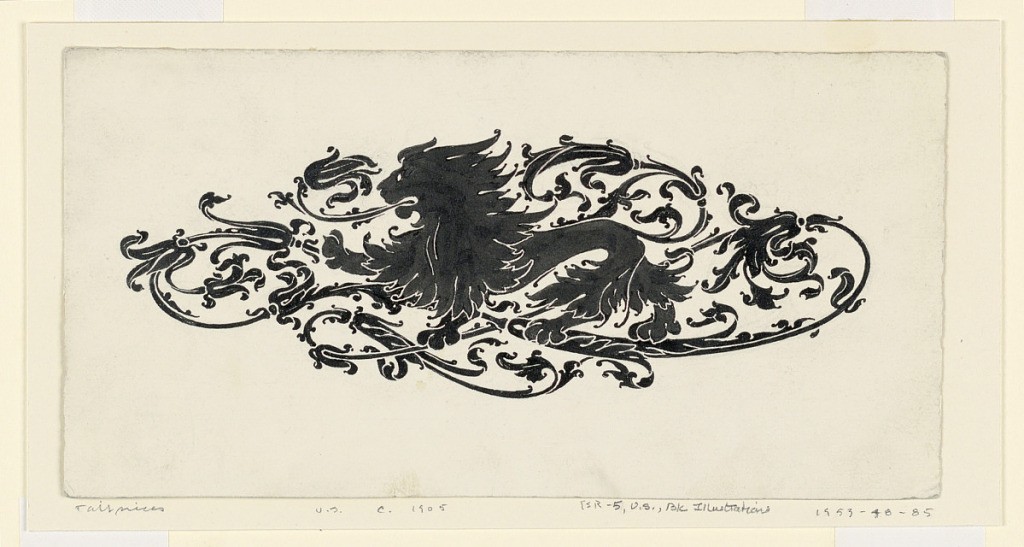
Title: Tailpiece
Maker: Charles Scribner's Sons, New York, New York, USA
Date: ca. 1910
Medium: Brush, pen and ink, on paper
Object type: Drawing
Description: A lion and interlacing scrolls, in silhouette.